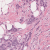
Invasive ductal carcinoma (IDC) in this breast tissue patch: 1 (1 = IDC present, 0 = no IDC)